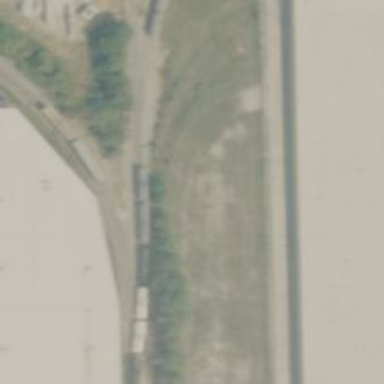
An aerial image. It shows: Rail spur service.